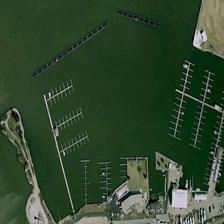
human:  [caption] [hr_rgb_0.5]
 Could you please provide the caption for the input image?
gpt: several boats are in a large port .

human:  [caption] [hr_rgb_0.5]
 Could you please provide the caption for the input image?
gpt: several boats are in a large port .

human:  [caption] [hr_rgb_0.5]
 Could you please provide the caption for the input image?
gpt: several boats are in a large port .

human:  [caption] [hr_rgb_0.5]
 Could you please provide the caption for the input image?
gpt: several boats are in a large port .

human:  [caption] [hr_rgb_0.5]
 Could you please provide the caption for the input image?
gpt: several boats are in a large port .